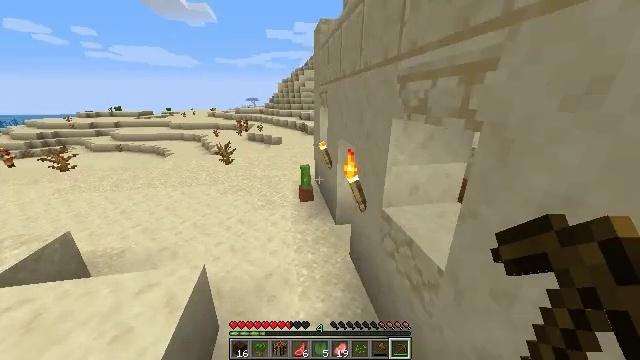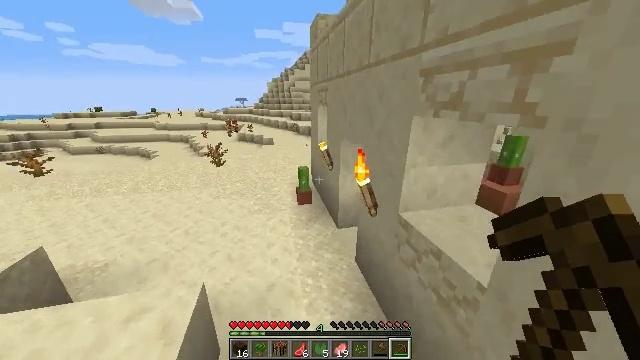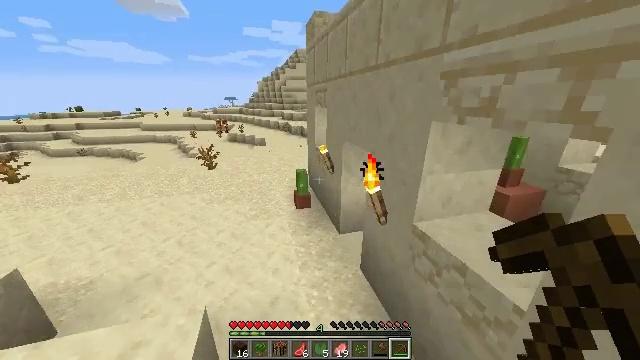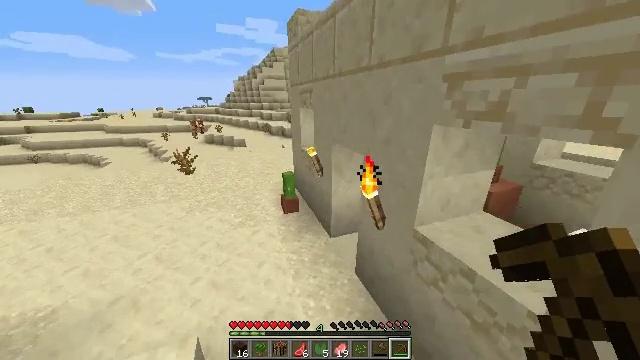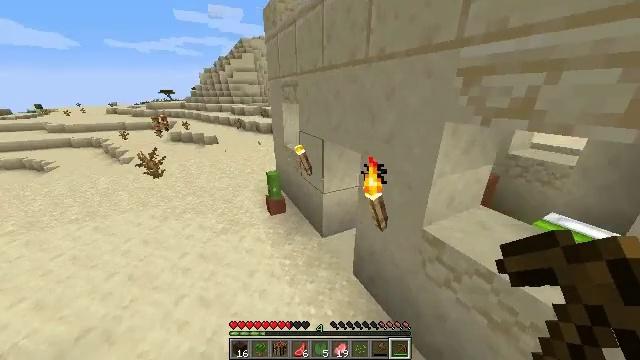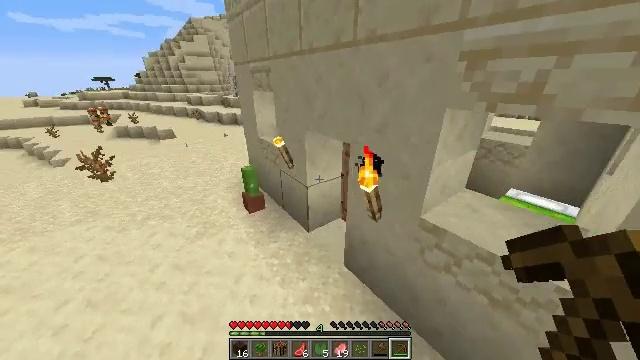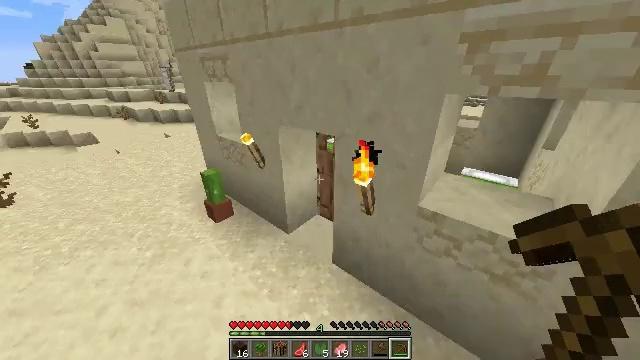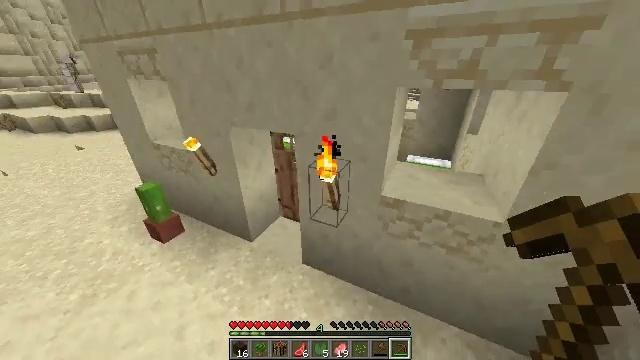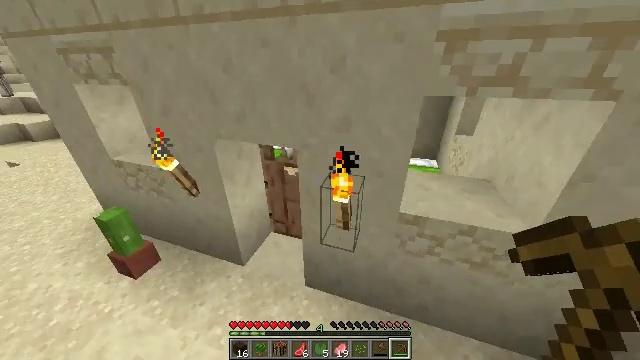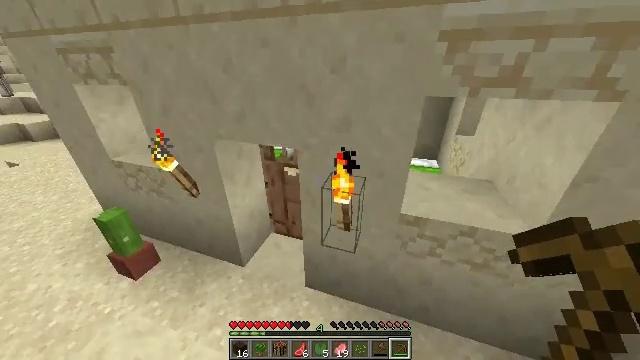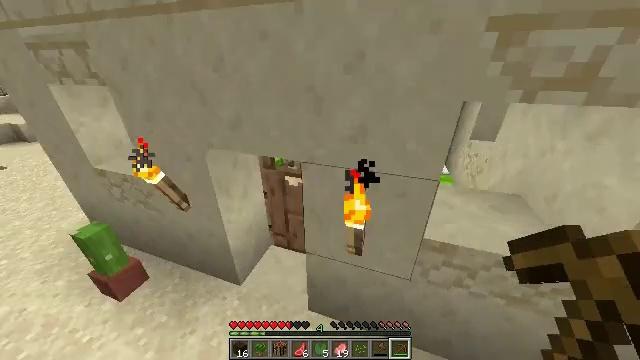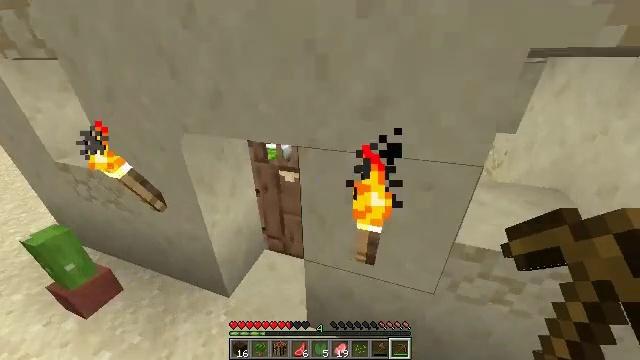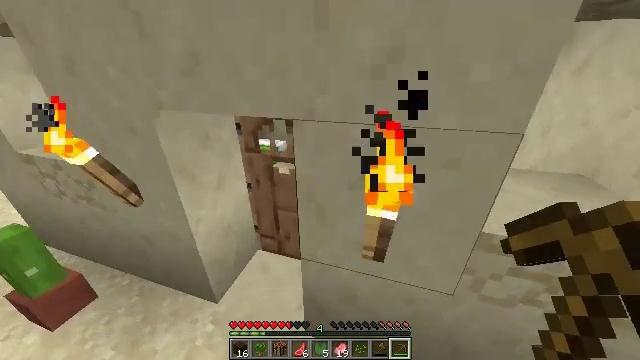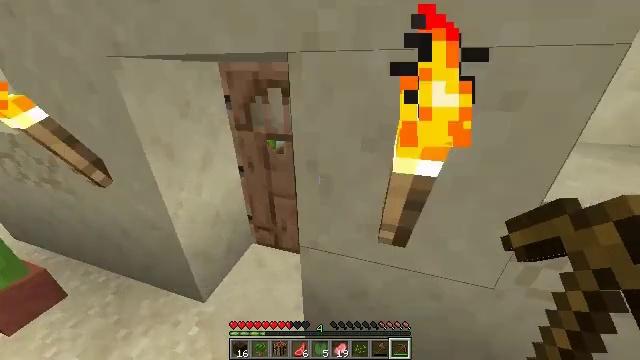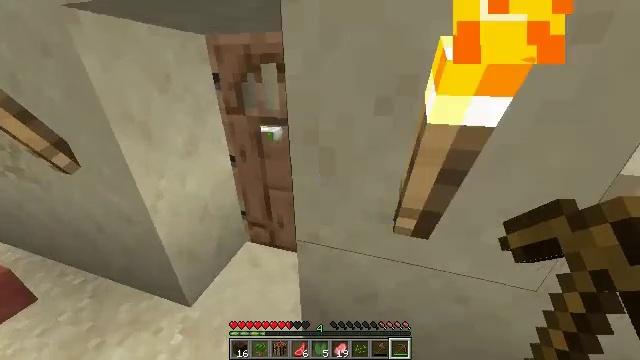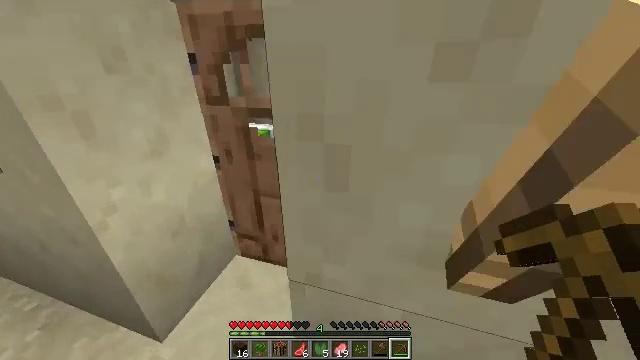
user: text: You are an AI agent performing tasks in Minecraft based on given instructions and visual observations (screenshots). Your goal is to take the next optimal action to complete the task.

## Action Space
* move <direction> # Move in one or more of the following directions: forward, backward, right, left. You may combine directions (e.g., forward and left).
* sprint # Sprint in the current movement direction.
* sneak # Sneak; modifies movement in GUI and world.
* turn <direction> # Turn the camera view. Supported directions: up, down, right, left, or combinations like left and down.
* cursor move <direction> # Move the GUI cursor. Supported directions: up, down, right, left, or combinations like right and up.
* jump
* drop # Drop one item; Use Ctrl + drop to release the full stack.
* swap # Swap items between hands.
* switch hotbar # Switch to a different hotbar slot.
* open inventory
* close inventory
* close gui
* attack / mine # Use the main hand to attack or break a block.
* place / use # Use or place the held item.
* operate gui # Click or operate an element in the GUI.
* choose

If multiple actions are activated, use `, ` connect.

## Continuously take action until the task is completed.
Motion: motion action
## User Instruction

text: Break the potted cactus to collect it.
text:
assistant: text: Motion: move forward and move left, turn right
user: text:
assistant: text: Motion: move forward and move left, turn right
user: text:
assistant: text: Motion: move forward and move left, turn right
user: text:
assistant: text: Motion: move forward and move left, turn right and down
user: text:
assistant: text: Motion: move forward and move left, turn right and down
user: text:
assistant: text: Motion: move forward and move left, turn right and down
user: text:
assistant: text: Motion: move forward and move left, turn right
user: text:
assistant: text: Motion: move forward, turn right
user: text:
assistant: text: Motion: move forward
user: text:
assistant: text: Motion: move forward
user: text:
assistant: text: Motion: move forward
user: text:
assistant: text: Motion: move forward, turn right
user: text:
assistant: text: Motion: move forward
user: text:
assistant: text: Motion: move forward
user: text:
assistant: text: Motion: move forward
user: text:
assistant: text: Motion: move forward and move left
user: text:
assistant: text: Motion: move forward and move left, use / place
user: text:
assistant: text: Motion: move forward and move left, use / place
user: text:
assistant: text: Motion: move forward and move left, turn right
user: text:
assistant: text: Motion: move forward
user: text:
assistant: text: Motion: move forward
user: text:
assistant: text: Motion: move forward, turn right
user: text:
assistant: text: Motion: no_op
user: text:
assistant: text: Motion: no_op
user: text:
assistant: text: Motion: no_op
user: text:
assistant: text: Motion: move forward
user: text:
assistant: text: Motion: move forward and move right, turn left
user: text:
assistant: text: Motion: move forward and move right, turn left
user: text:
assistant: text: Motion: move forward and move right, turn left and down
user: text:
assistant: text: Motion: move forward and move right, turn left and down